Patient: sex F, age 33
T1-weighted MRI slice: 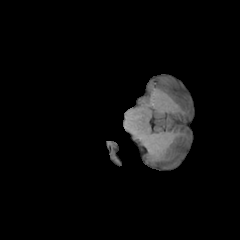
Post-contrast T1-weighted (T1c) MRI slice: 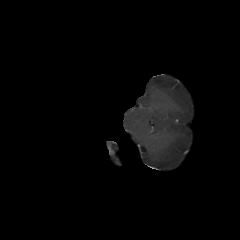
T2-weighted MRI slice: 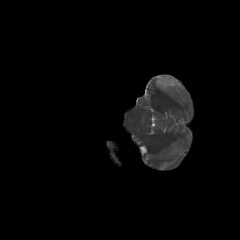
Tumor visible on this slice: no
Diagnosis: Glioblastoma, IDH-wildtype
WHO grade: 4